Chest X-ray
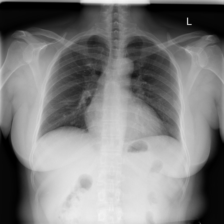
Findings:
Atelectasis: negative
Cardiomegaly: negative
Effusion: negative
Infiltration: negative
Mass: negative
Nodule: negative
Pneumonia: negative
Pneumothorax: negative
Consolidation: negative
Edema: negative
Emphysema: negative
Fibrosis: negative
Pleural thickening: negative
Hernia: negative